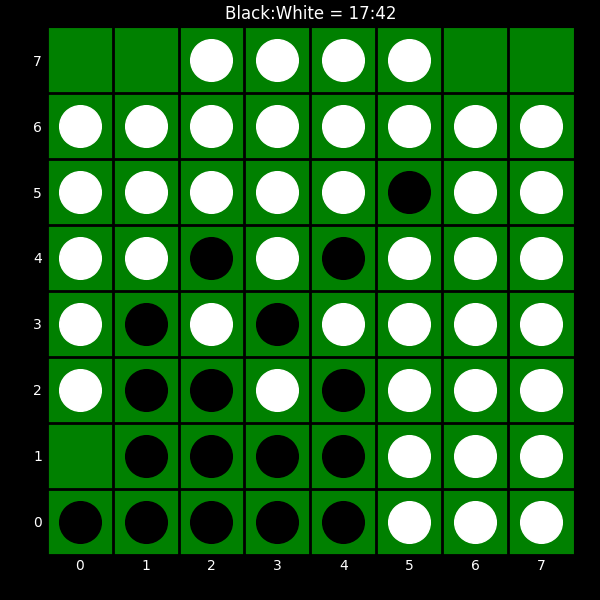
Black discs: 17
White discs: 42